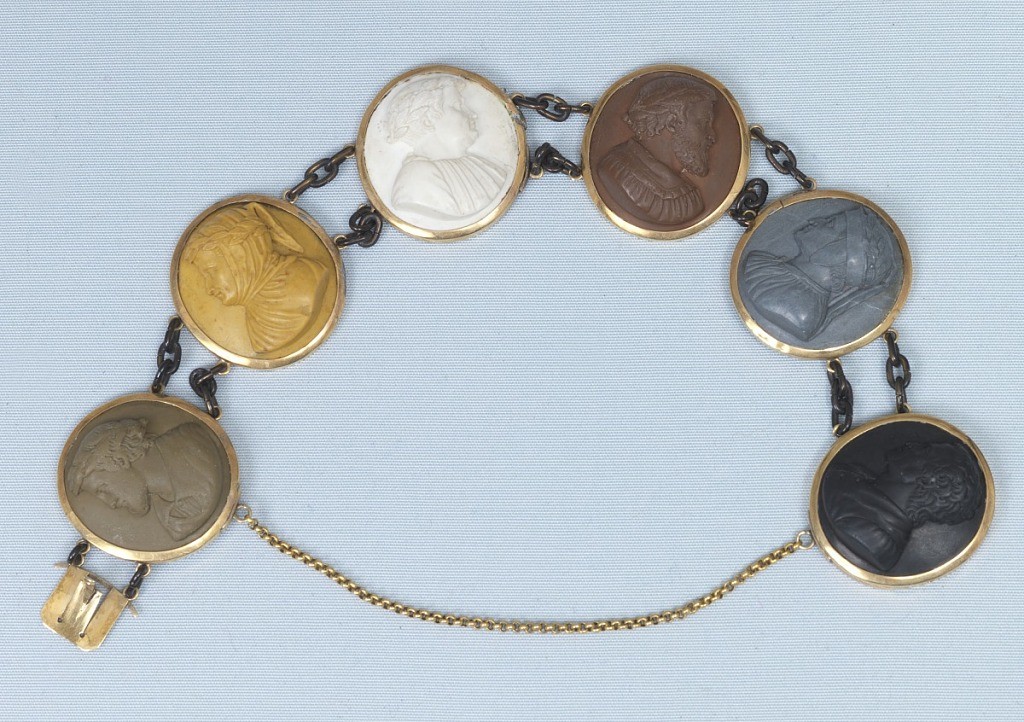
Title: Bracelet
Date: ca. 1850
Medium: Carved and polished limestone, gold sheet and wire
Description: Six cameos of polished limestone joined in gold collets by paired brass chains, and having a small guard chain attached below the cameos at the clasp.  The subjects, in high relif, are profiles of Dante, Arioste, Tasso and three others not yet identified, probably also poets.